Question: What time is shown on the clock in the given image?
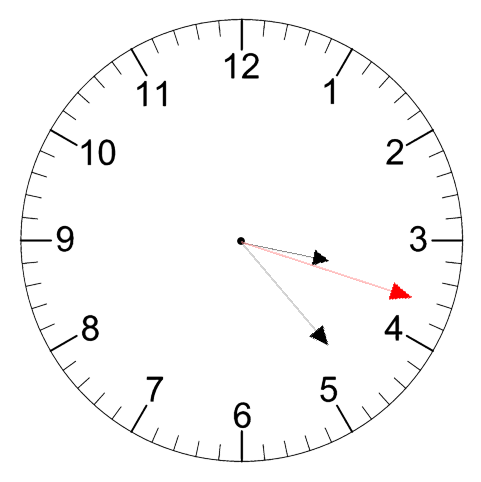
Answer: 03:23:18